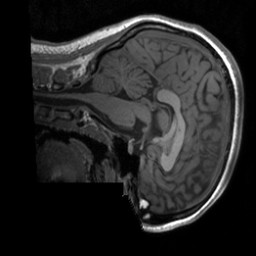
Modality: T1w
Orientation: sagittal
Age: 19
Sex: female
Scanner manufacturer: siemens
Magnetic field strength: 3 T
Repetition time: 1.9 s
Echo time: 0.00226 s